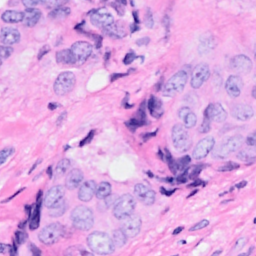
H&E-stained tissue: Breast